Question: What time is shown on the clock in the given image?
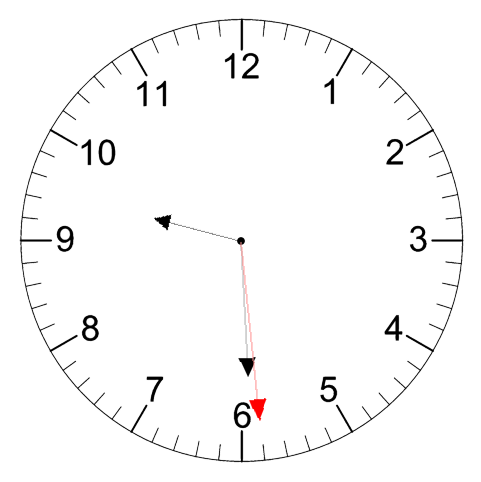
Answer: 09:29:29